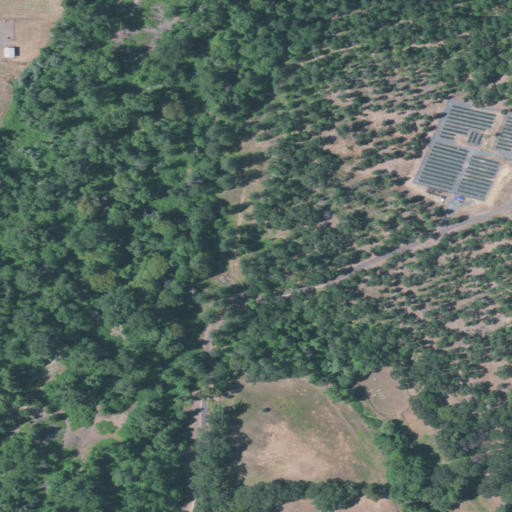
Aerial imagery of valley in Oregon named Schoolhouse Gulch containing shrub, mixed forest, evergreen forest, woody wetlands, pasture, low intensity development, and open development